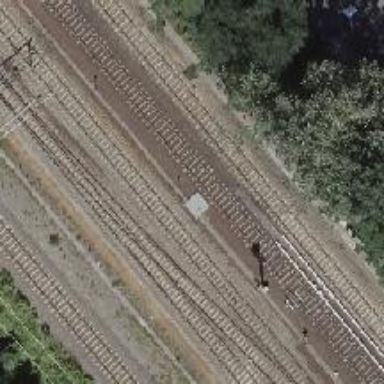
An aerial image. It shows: Railway signal.